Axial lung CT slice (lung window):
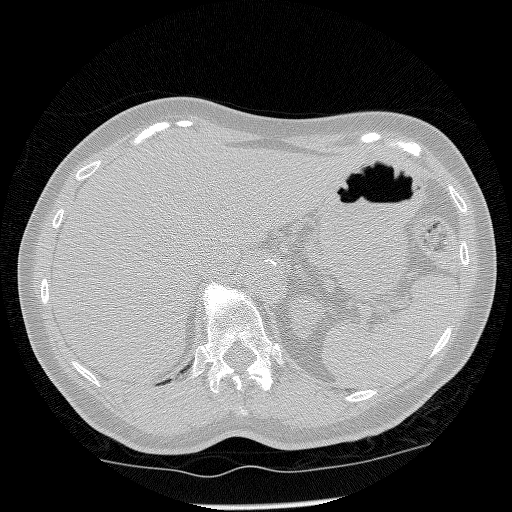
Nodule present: no